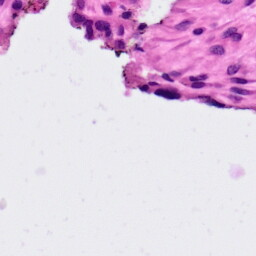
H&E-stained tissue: Ovarian